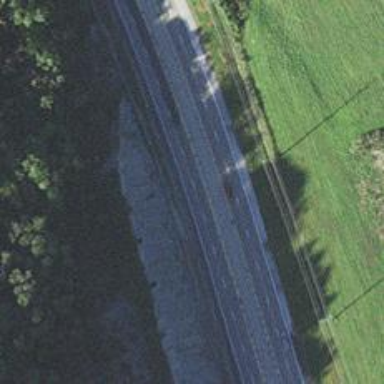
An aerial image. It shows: Trunk highway.